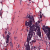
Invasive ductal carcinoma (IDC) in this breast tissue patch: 1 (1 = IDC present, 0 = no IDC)